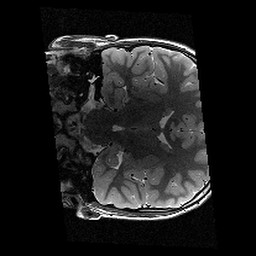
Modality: T2w
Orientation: coronal
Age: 11
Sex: male
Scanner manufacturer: siemens
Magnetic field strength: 3 T
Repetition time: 9.23 s
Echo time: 0.067 s